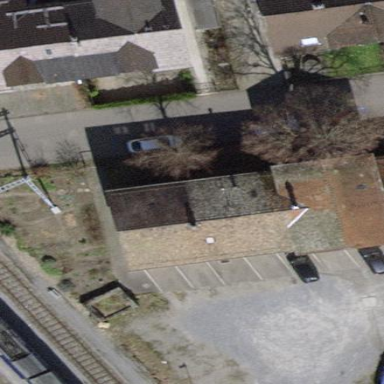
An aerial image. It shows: Commercial building with gabled roof.